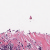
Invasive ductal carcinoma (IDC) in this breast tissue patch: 1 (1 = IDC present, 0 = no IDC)